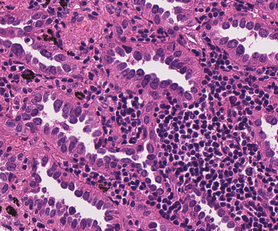
Tumor epithelial tissue: yes
Tumor-associated stroma tissue: yes
Normal tissue: no